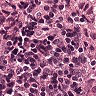
Metastatic tissue present: no